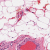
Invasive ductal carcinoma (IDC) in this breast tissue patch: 0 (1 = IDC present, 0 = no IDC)